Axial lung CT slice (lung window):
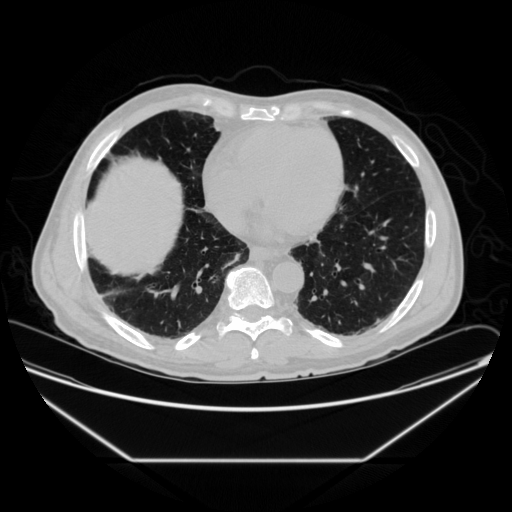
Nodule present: no